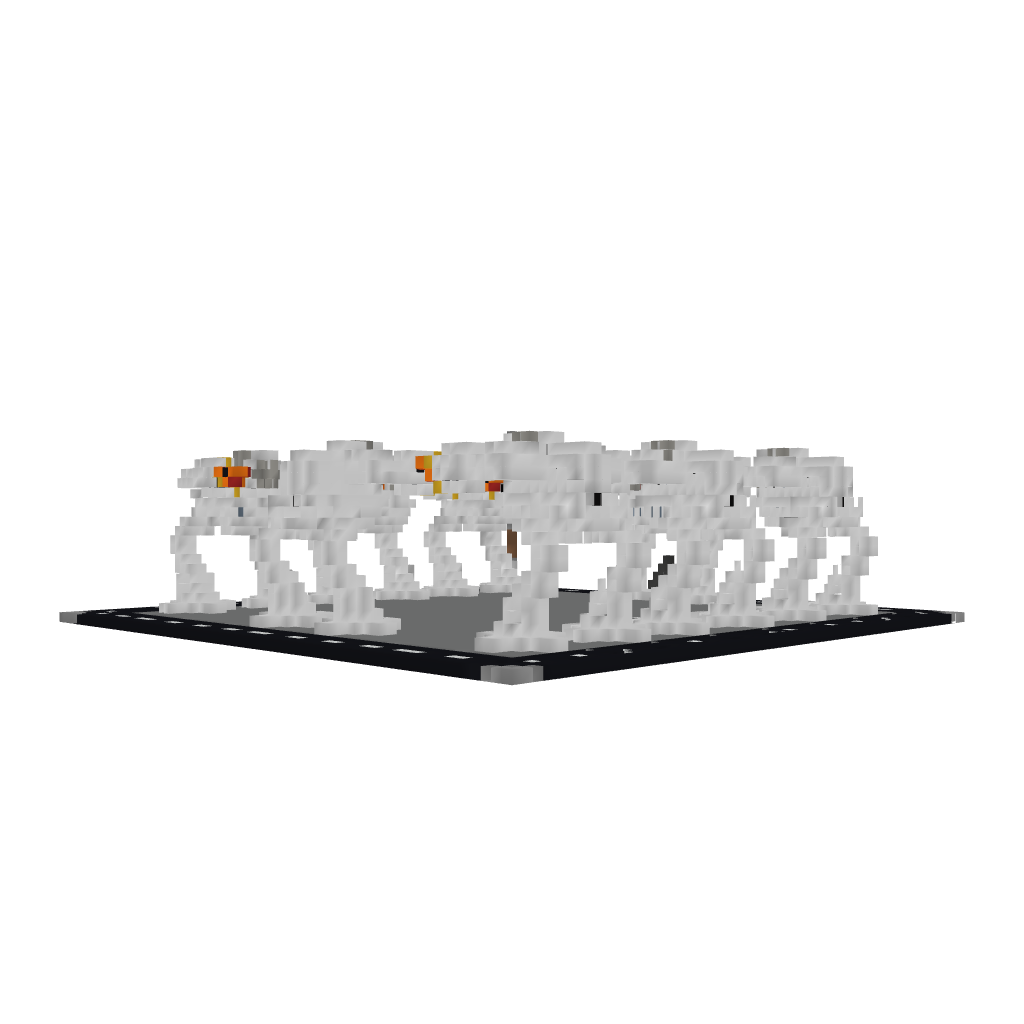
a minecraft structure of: MechWarriors